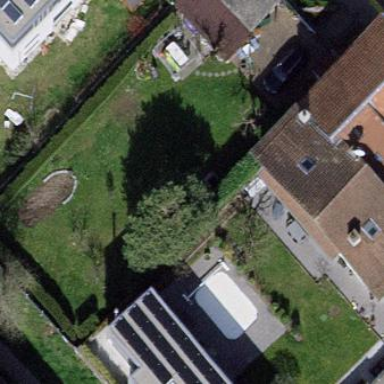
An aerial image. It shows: Garden surrounded by fence.